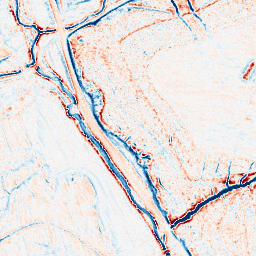
Category: edge_preserving
Decomposition family: anisotropic_diffusion
Decomposition parameters: iterations: 20
kappa: 30
gamma: 0.1
Upsampling method: sinc_hamming
Upsampling parameters: scale: 2
kernel_size: 8
Upsampling scale: 2